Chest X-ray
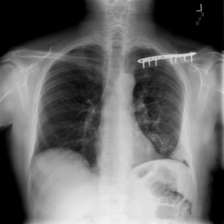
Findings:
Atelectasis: negative
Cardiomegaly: negative
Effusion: negative
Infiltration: negative
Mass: negative
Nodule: negative
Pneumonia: negative
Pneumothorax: positive
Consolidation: positive
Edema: negative
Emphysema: negative
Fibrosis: negative
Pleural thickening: negative
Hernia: negative